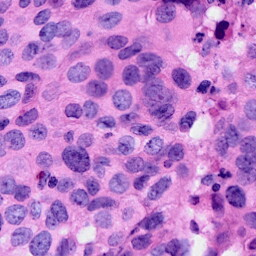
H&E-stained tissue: Breast